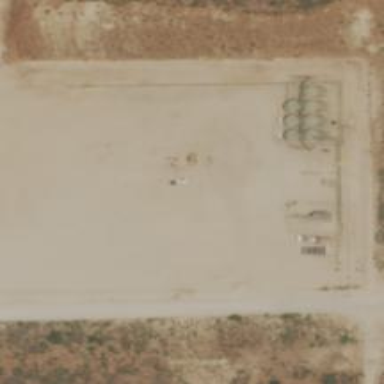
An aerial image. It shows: Petroleum well.